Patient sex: F
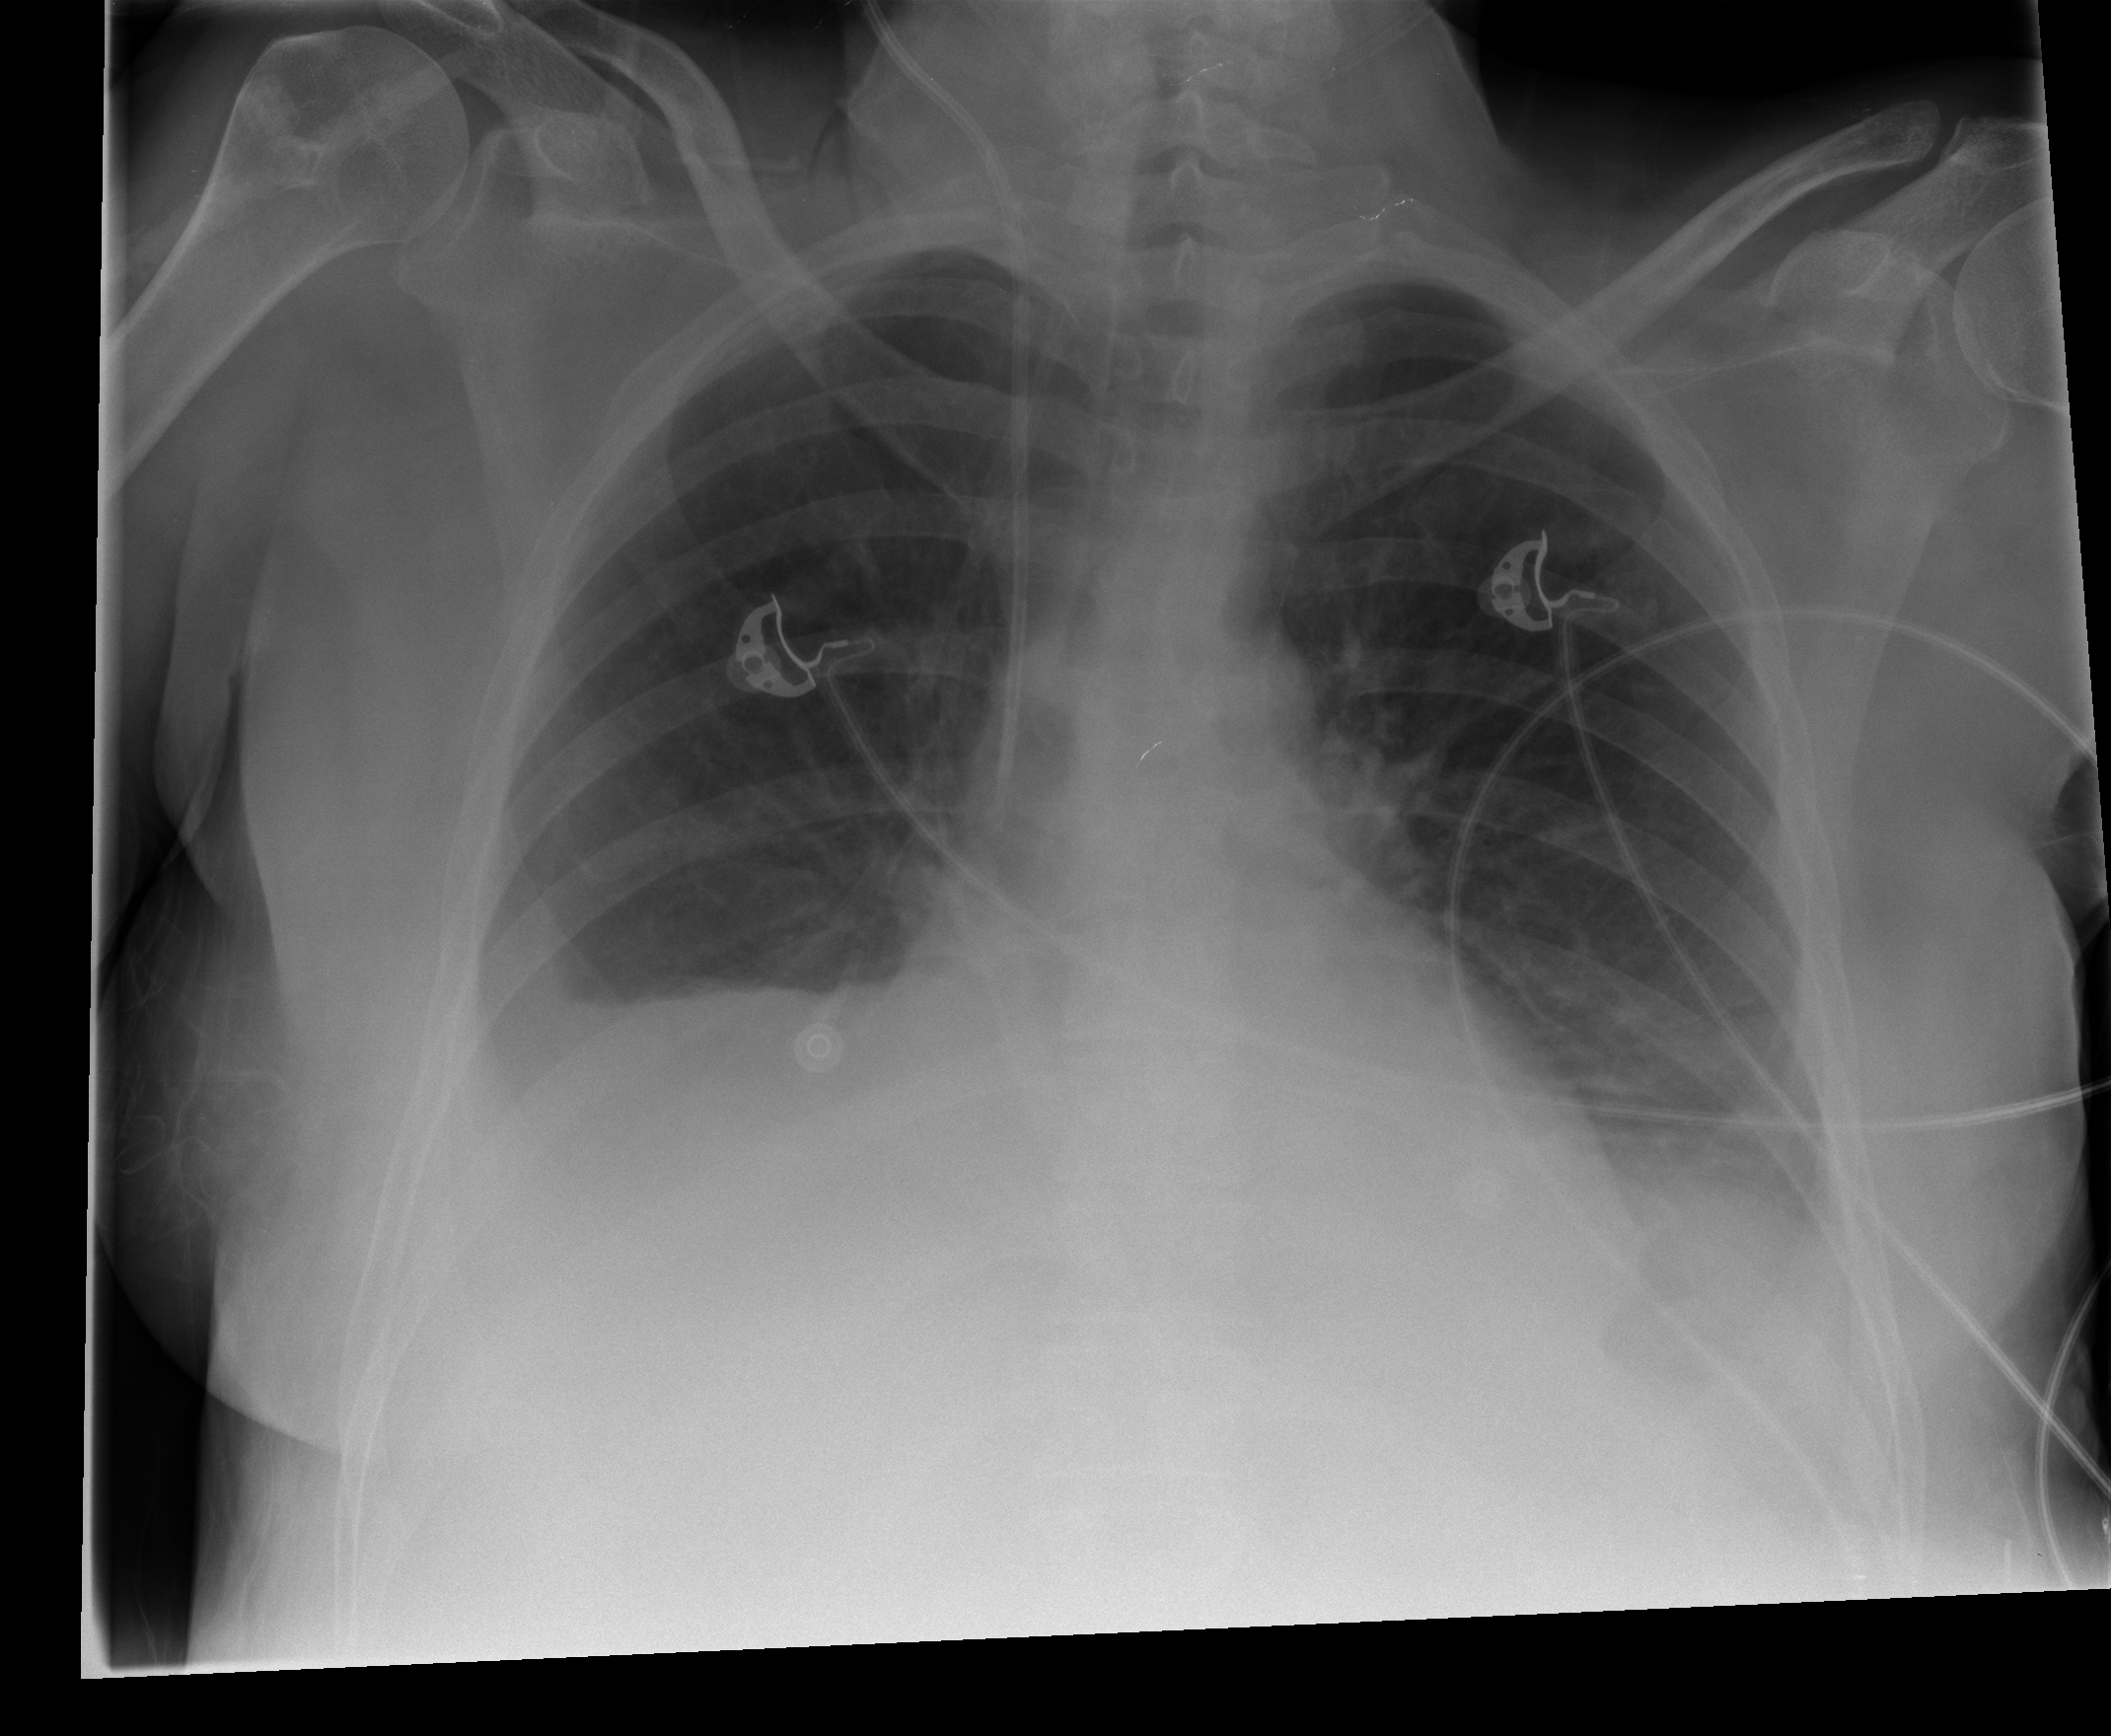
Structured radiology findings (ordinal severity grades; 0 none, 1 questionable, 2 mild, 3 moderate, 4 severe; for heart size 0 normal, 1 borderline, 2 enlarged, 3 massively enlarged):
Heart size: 0
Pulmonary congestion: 0
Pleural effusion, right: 2
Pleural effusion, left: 2
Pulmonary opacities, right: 0
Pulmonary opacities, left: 0
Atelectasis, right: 3
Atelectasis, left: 2